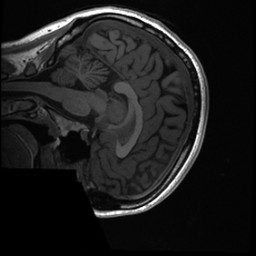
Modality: T1w
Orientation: sagittal